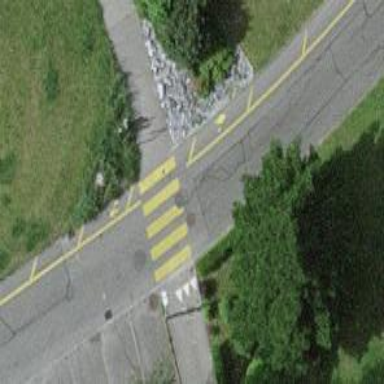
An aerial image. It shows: Marked crossing on the road.